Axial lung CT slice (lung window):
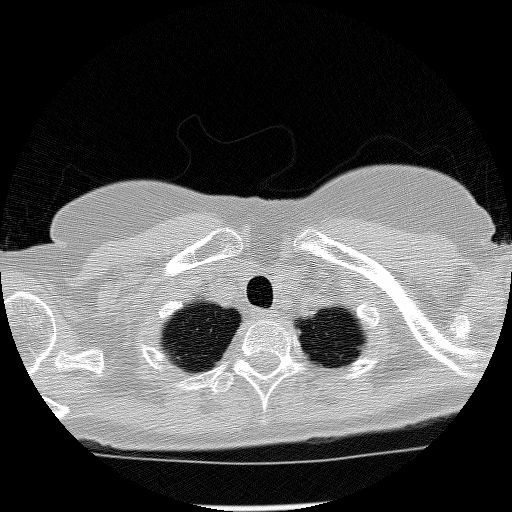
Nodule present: no